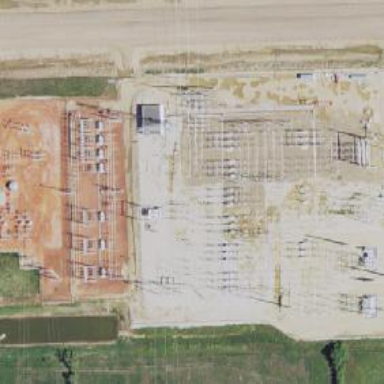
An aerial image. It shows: Switch used for power control.